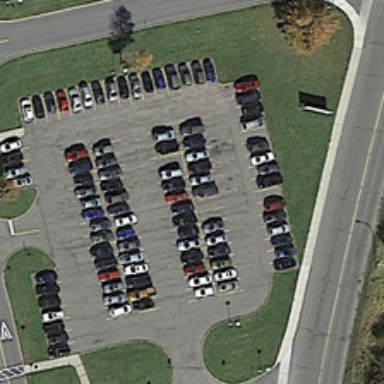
Many cars are parked in the large parking lot .